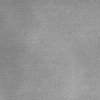
Atmospheric dust classification: dusty